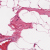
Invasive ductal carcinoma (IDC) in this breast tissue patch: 0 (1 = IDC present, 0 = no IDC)